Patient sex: M
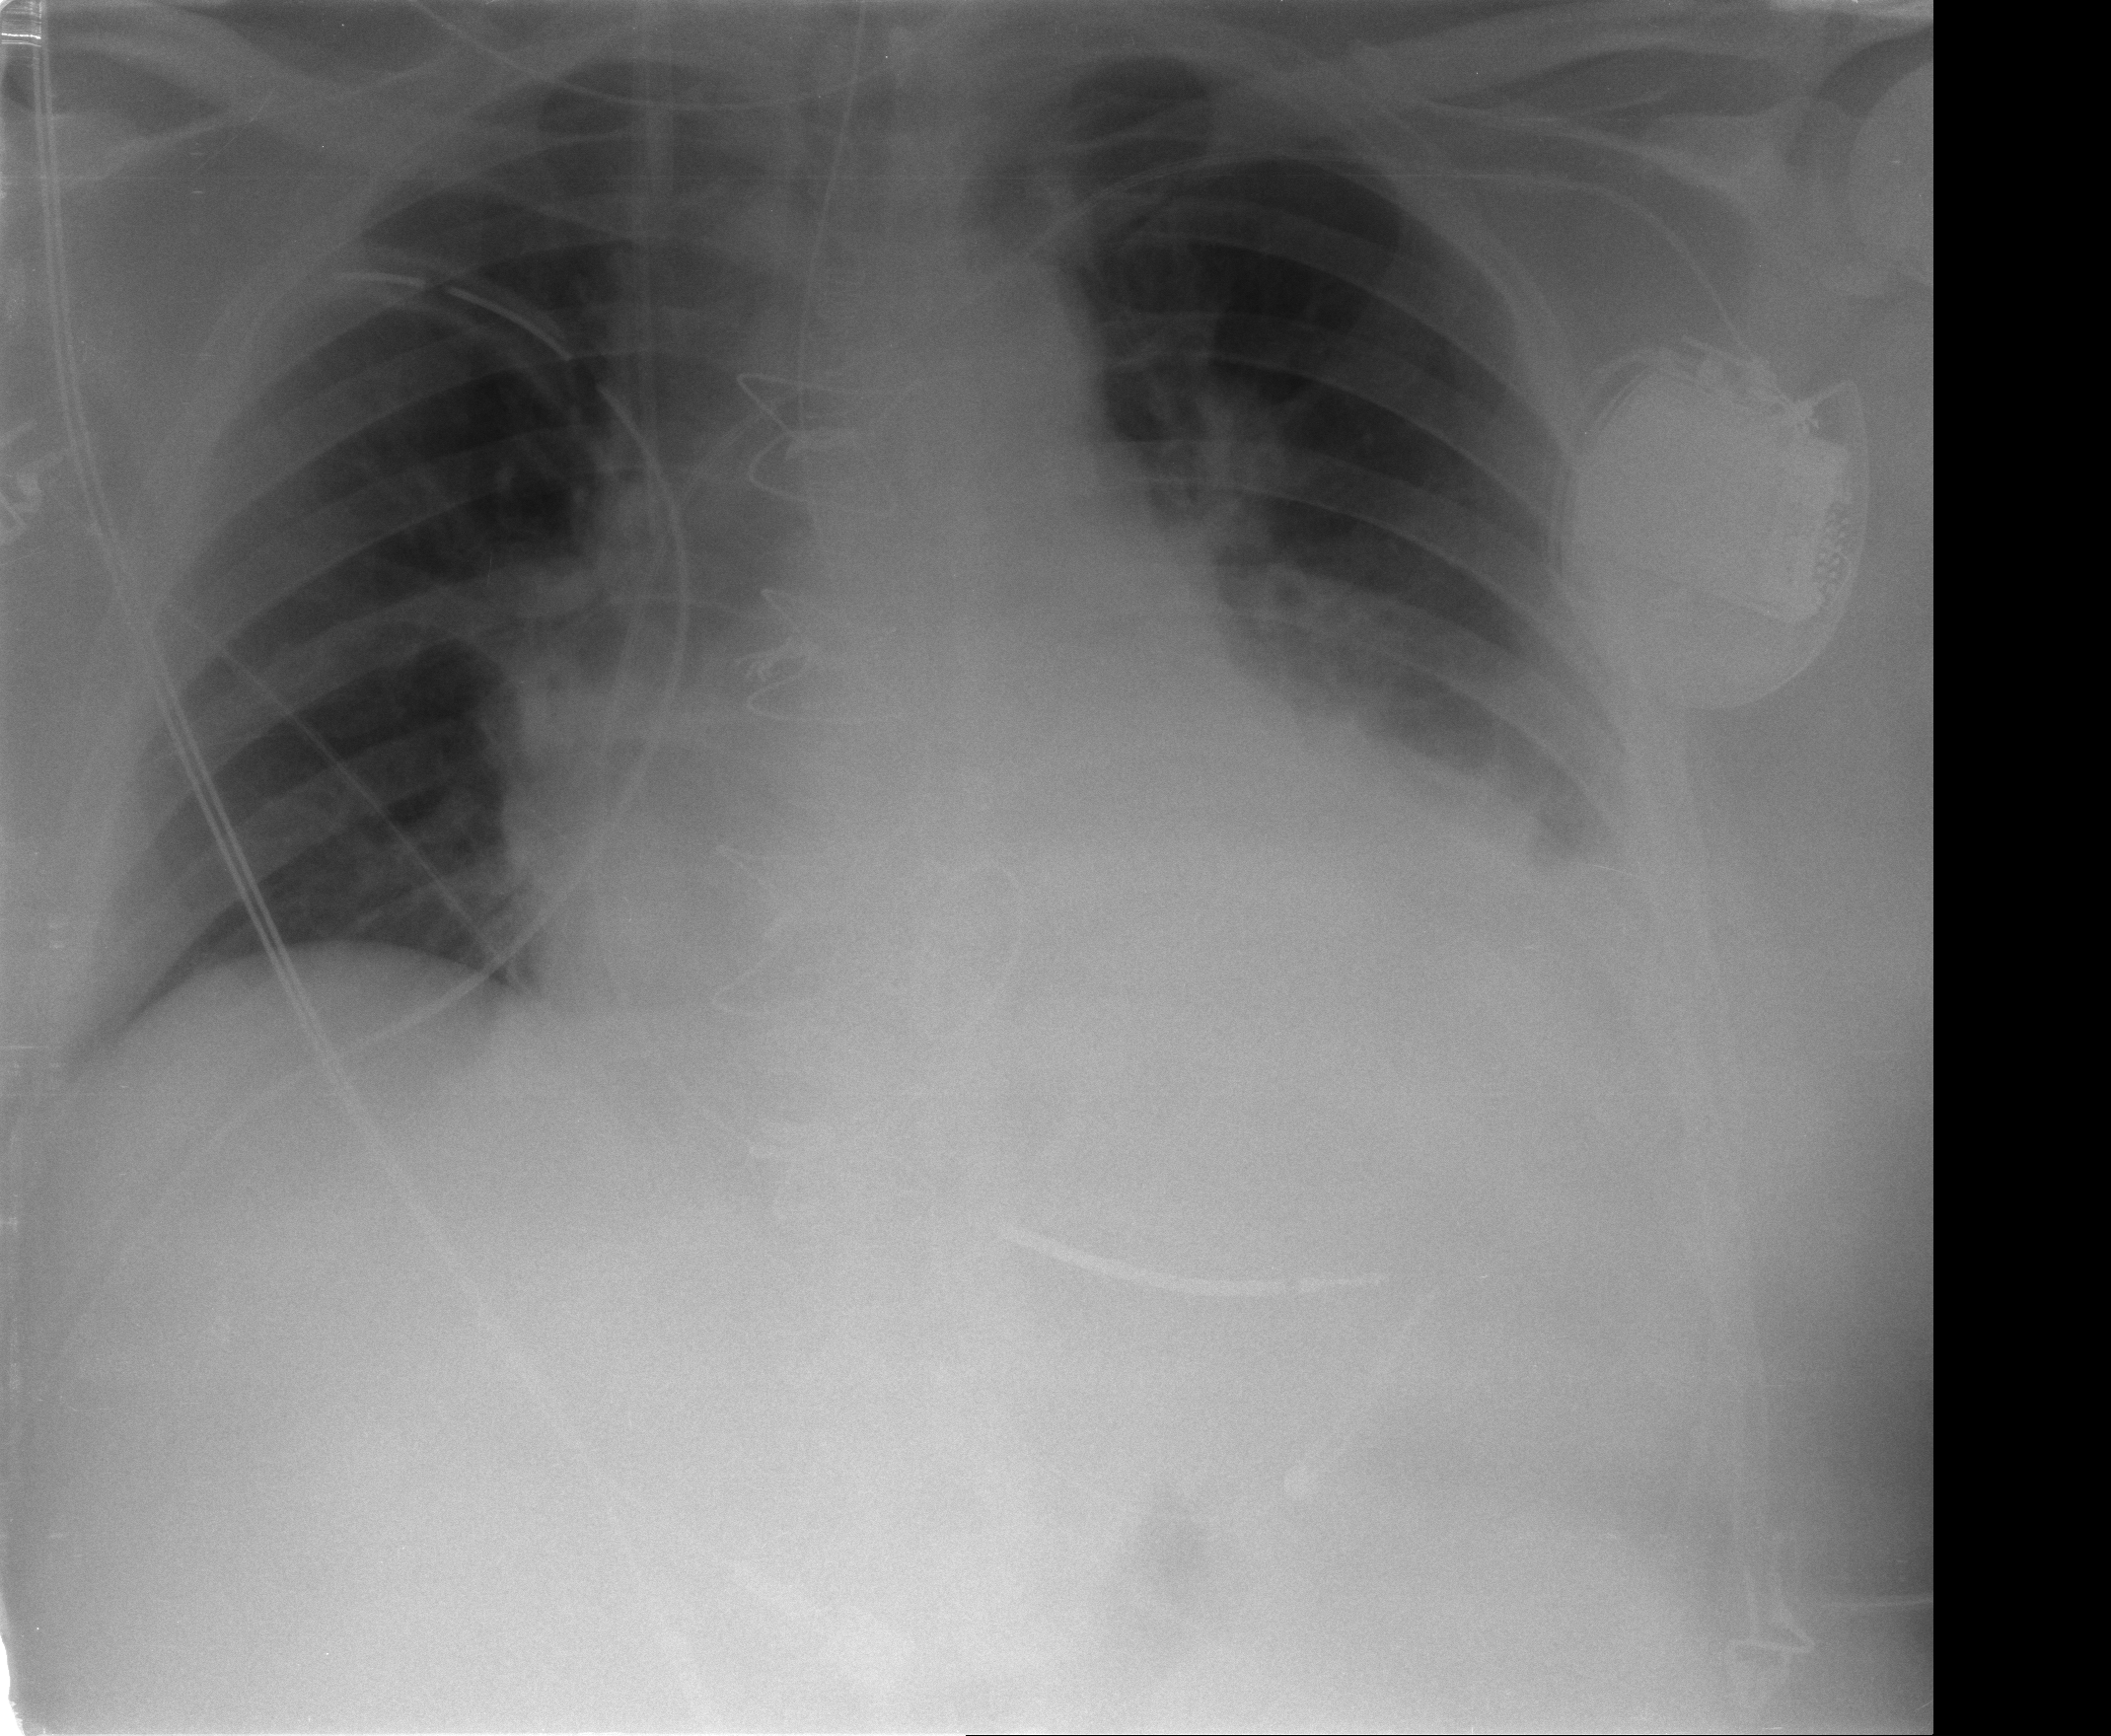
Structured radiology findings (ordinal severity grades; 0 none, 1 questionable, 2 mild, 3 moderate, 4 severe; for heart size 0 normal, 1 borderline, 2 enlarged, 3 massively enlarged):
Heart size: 2
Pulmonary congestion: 0
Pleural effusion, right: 0
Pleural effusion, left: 2
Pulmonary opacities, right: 0
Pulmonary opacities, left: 0
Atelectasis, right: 0
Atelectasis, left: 1